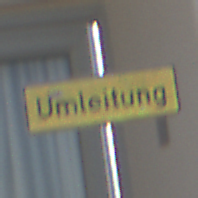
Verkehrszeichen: Umleitungsankuendigung
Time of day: MorningAfternoon
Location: Outdoor (Urban)
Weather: Clear
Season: NotSpecified
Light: Natural